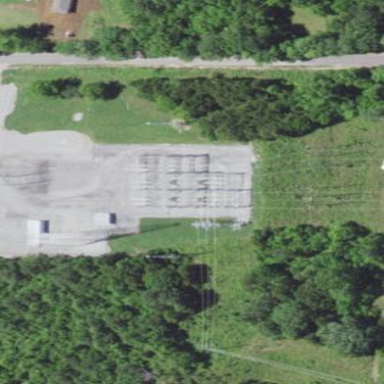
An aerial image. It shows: Substation for switching with surrounding fence.